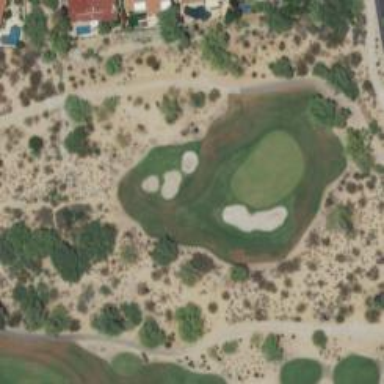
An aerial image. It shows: Area of rough grass used for golf.